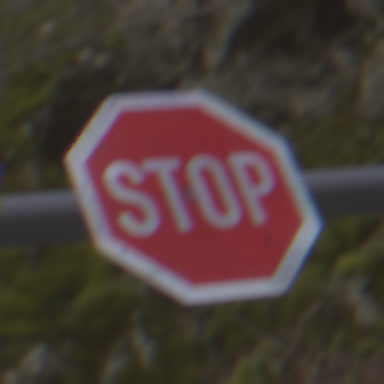
Verkehrszeichen: Stop
Umgebung: Outdoor, Nature
Tageszeit: MorningAfternoon
Wetter: PartlyCloudy
Licht: Natural
Jahreszeit: NotSpecified
Kontrast: LowContrast